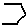
Label: hexagon